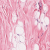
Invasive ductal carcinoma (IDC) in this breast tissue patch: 0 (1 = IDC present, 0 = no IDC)